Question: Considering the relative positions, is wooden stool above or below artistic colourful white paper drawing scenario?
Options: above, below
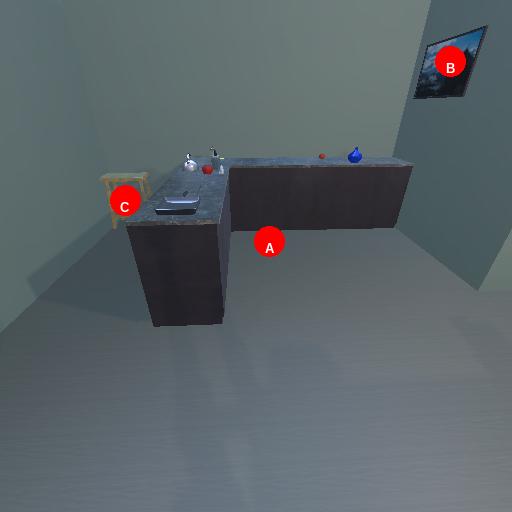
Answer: above